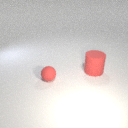
large red rubber cylinder behind small red rubber sphere